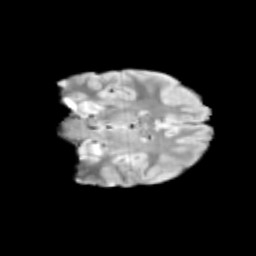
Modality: T2w
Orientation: coronal
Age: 9
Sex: male
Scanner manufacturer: siemens
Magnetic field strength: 3 T
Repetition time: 3.8 s
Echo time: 0.07 s